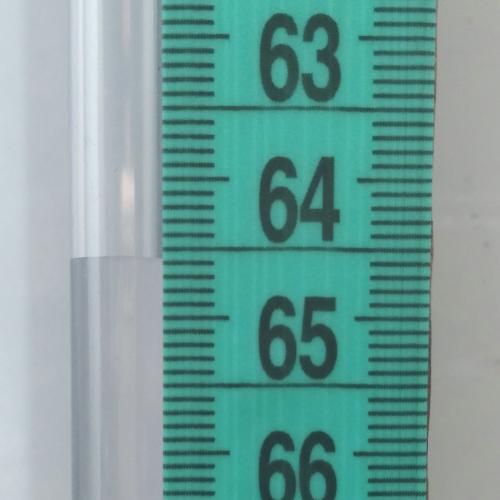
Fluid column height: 64.6 cm